Interaction volume radius: 5 \u00c5
Interaction volume height: 10 \u00c5
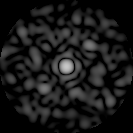
Disorder parameter: 0.7691